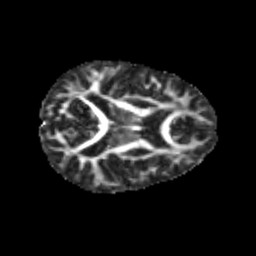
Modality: FA
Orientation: axial
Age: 10
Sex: male
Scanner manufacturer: siemens
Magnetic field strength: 3 T
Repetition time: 3.8 s
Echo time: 0.07 s